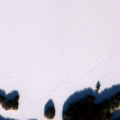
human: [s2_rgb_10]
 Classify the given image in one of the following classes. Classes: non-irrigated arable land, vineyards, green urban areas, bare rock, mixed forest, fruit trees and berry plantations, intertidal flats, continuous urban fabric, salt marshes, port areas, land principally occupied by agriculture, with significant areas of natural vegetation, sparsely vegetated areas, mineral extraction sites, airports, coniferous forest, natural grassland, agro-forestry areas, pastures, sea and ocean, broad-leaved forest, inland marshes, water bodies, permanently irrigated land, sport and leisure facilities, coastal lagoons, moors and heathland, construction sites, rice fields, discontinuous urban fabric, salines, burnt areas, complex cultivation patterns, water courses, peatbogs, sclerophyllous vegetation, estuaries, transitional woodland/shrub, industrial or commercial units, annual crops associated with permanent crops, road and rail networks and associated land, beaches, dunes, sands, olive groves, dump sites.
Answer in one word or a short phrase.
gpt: mixed forest, water bodies